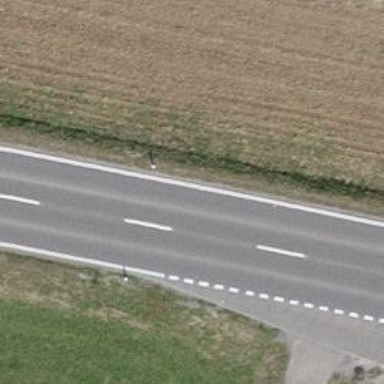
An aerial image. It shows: Asphalt road classified as primary highway.